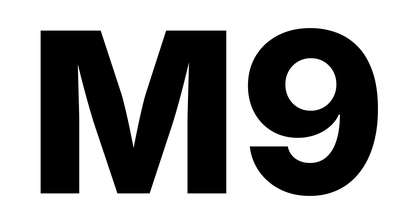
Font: Inter_ExtraBold